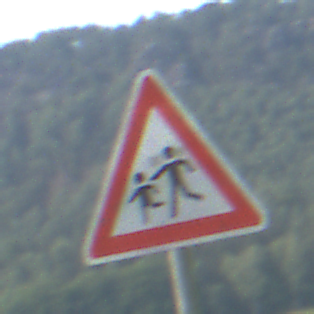
Verkehrszeichen: KinderRechts
Umgebung: Outdoor, Nature
Tageszeit: SunriseSunset
Wetter: PartlyCloudy
Licht: Natural
Jahreszeit: NotSpecified
Kontrast: MediumContrast